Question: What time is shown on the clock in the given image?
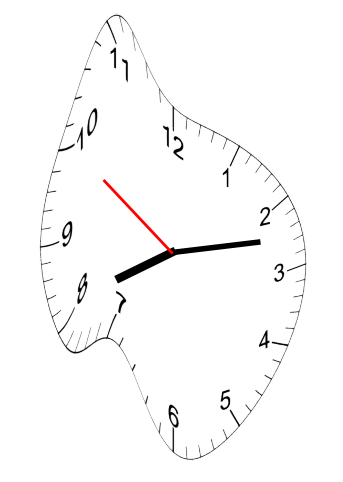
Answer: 08:12:50